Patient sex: F
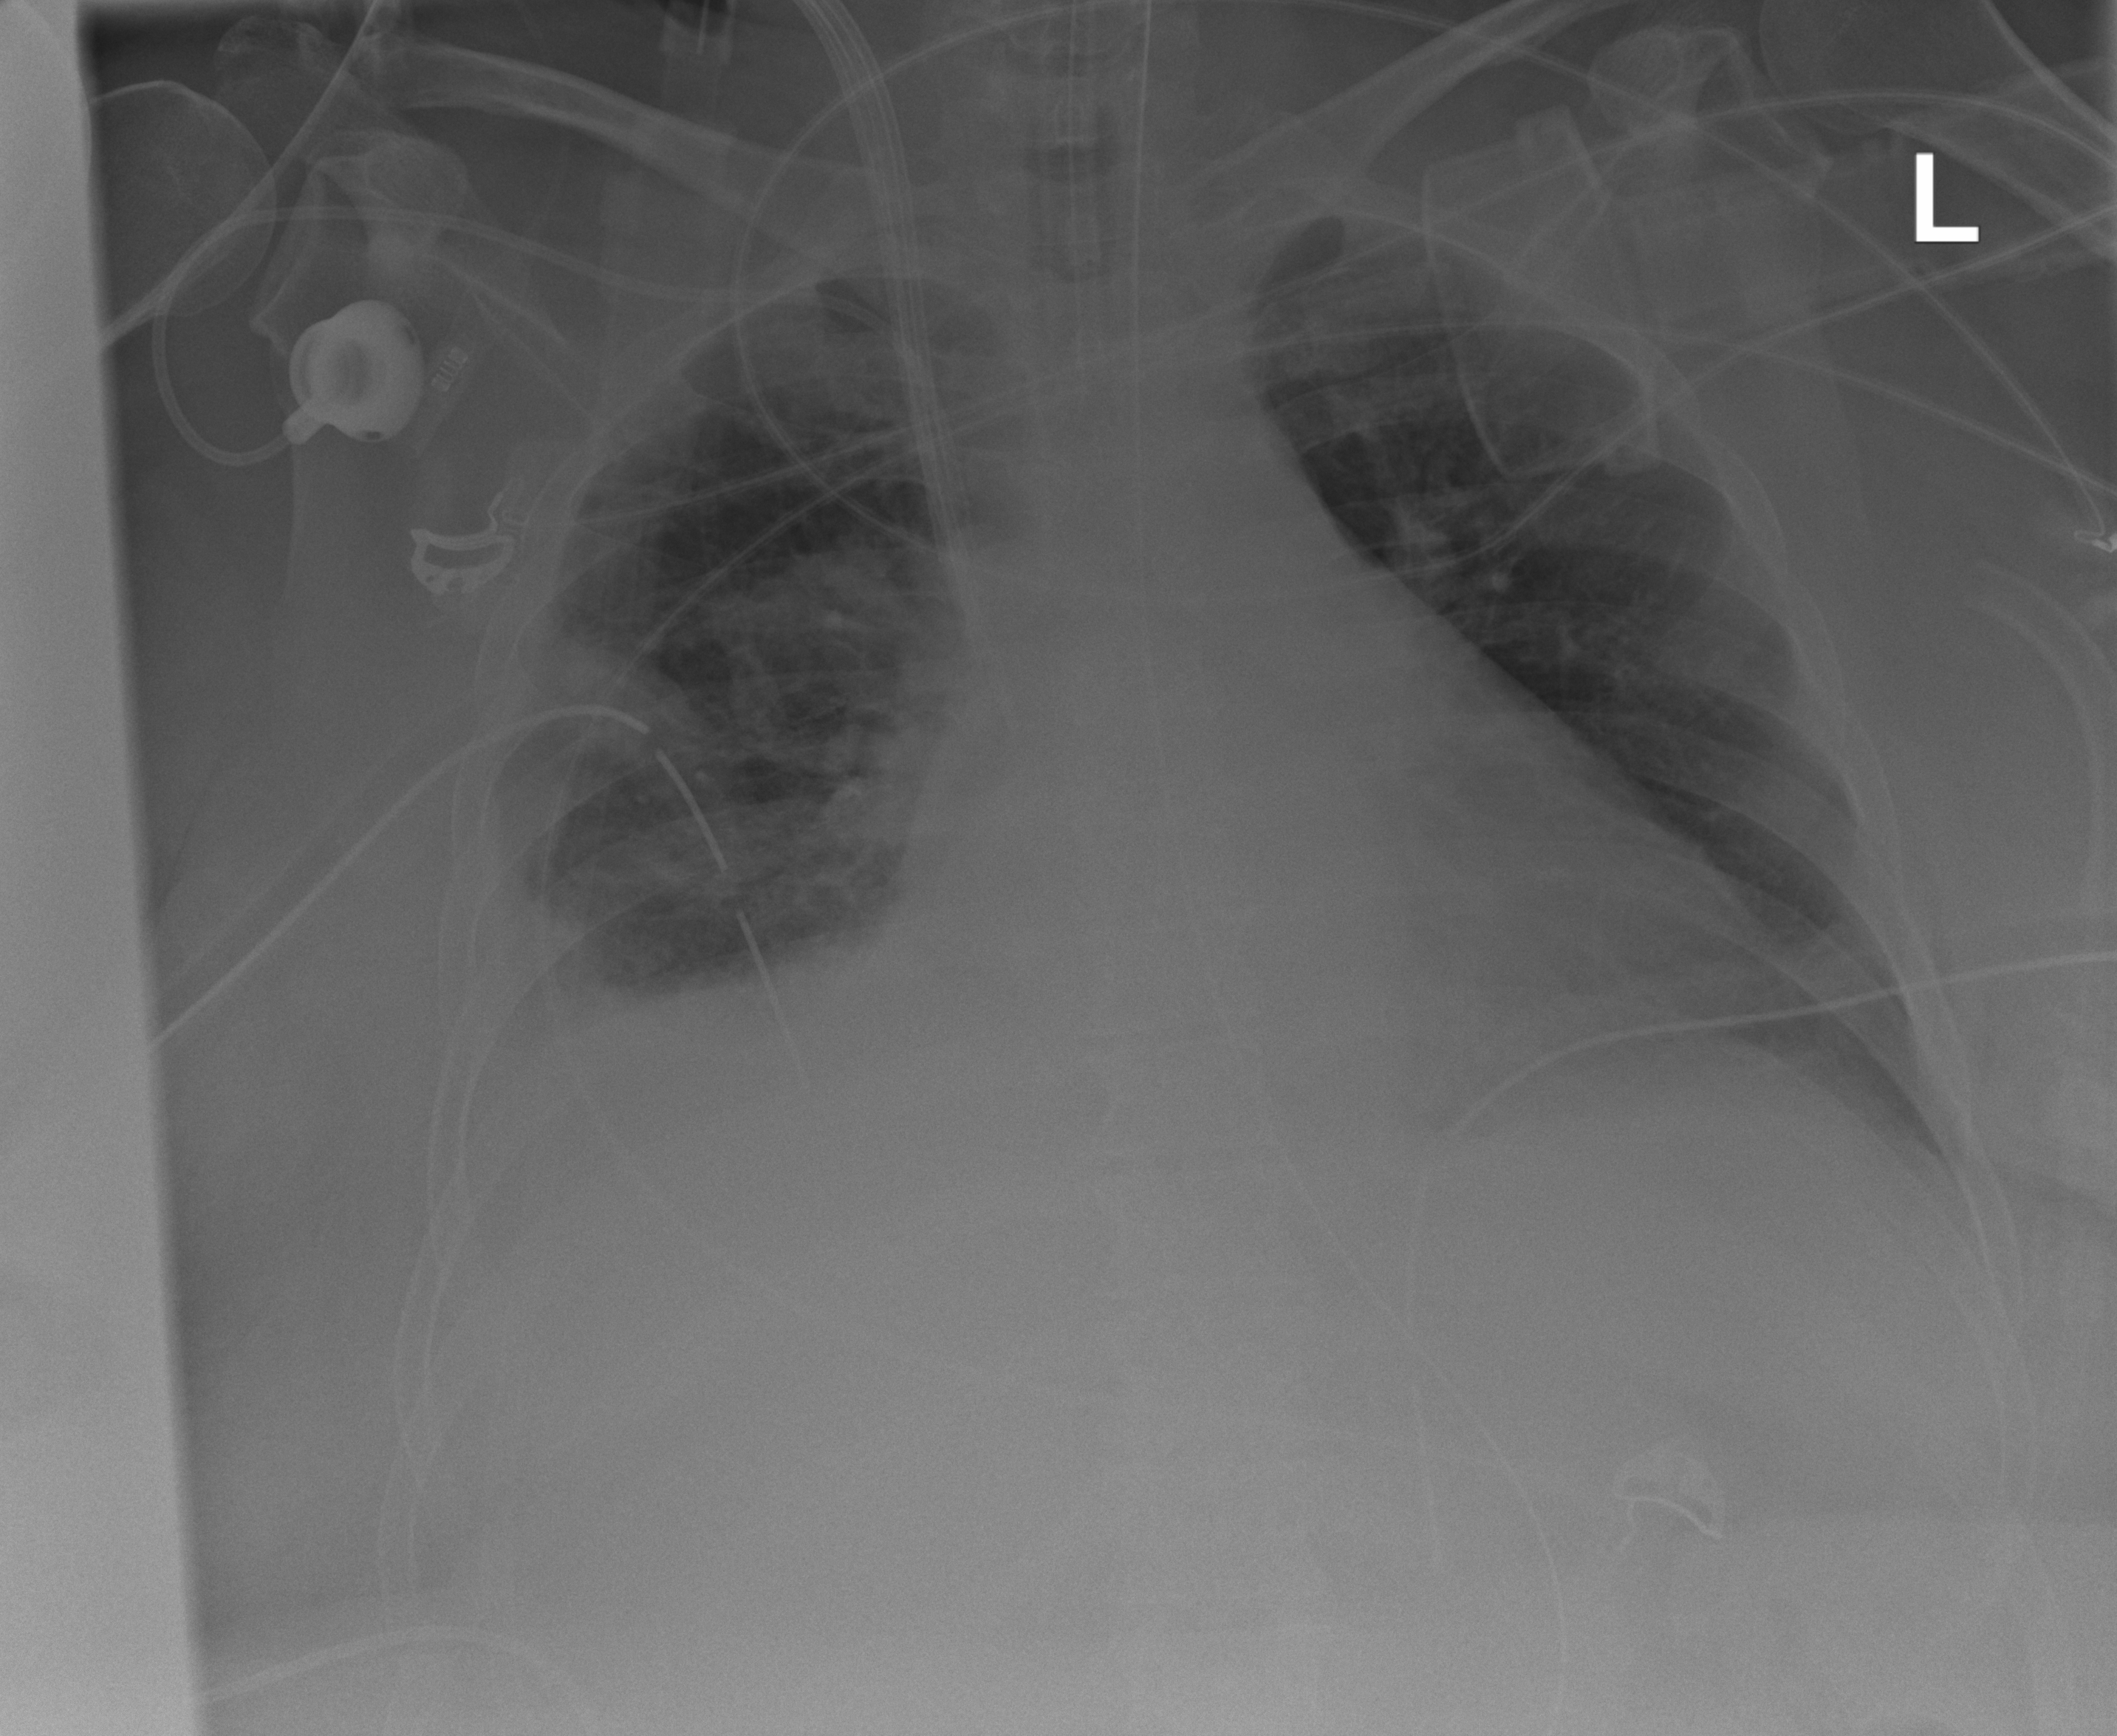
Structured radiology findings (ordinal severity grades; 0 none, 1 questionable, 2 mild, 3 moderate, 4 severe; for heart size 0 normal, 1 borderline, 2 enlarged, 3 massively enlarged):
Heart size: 1
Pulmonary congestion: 0
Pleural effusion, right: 2
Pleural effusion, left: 2
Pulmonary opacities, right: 2
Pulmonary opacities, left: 0
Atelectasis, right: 3
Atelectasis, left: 2